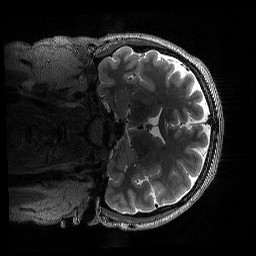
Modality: T2w
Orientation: coronal
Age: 44
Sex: male
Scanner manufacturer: siemens
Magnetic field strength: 3 T
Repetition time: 3.2 s
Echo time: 0.564 s